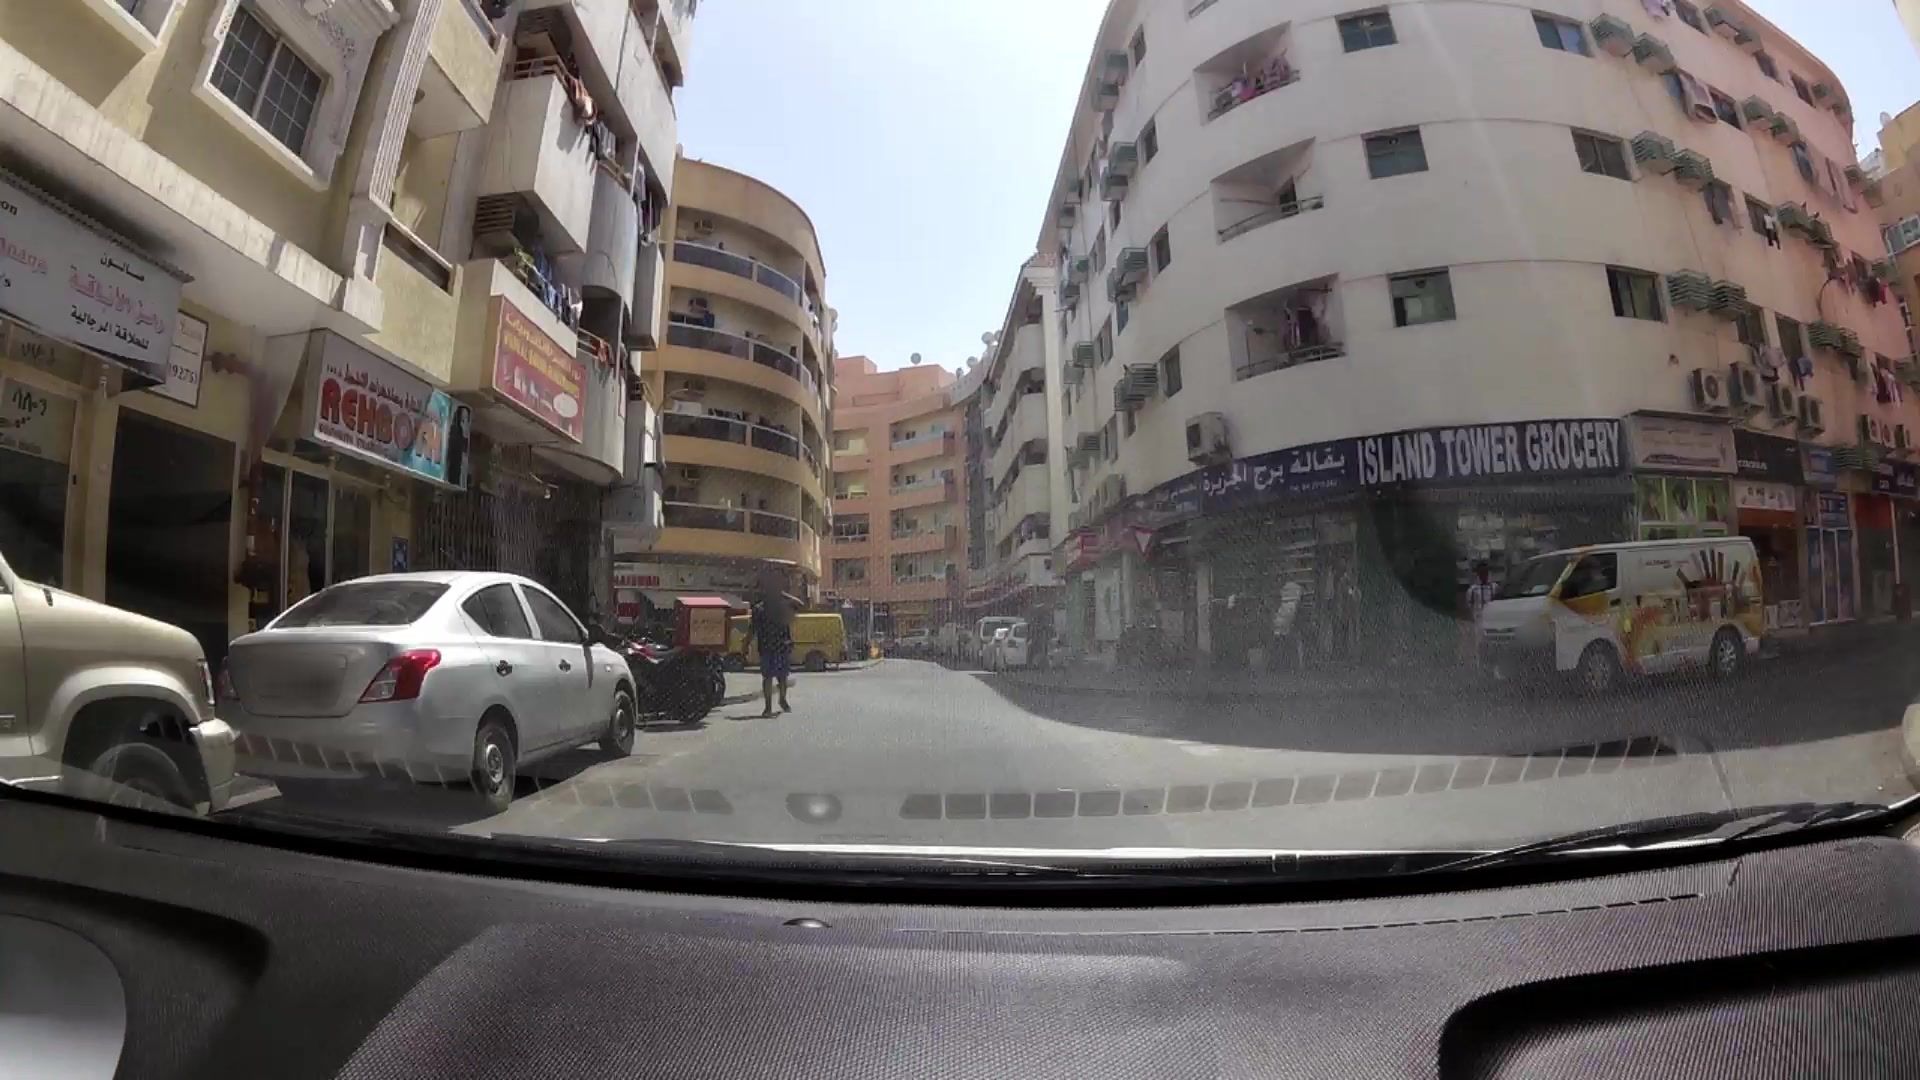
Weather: snowy
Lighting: day
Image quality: good
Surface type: driving surface
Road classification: residential
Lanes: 1
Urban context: urban centre
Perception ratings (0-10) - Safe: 2.22, Lively: 6.49, Beautiful: 0.42, Boring: 1.8, Depressing: 4.14, Wealthy: 7.8